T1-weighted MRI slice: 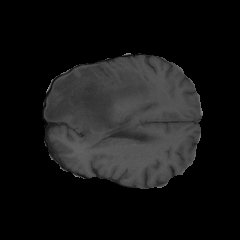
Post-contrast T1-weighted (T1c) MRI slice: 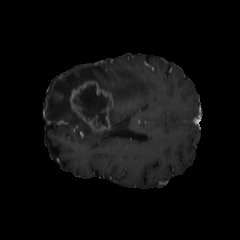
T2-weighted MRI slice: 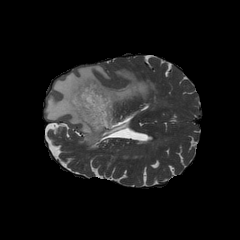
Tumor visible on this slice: yes